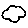
Label: cloud